Interaction volume radius: 5 \u00c5
Interaction volume height: 15 \u00c5
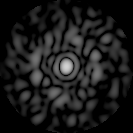
Disorder parameter: 0.8535